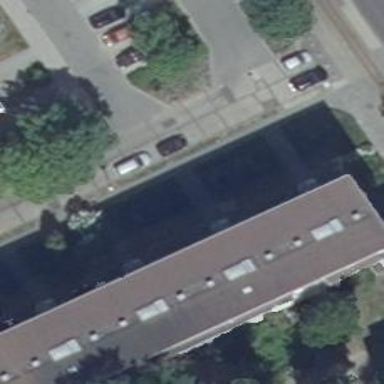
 there is parallel on-street parking lane."